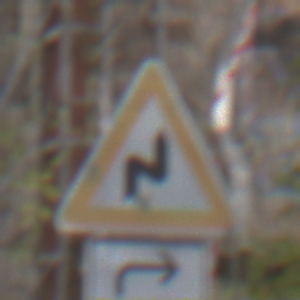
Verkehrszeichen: DoppelkurveRechts
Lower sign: RichtungsangabeDurchPfeile5
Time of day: MorningAfternoon
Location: Outdoor (Urban)
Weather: PartlyCloudy
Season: NotSpecified
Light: Natural